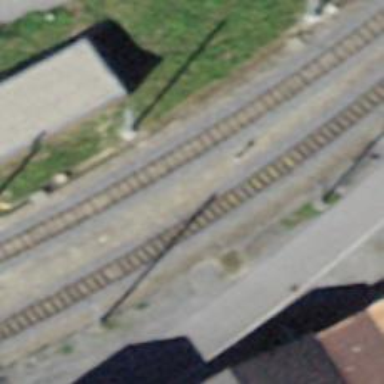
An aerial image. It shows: Narrow-gauge railway track with electrified contact line. The railway has one track.